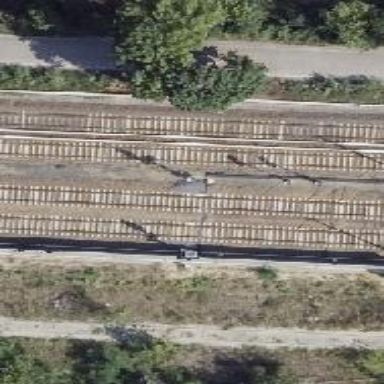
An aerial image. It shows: Railway signal.